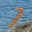
Label: 7